Aerial crown-view tile of a tropical tree (Barro Colorado Island, Panama), acquired 20240813:
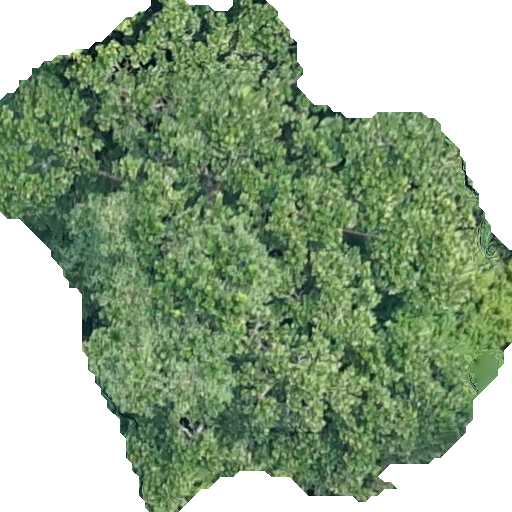
Species: Anacardium excelsum
GBIF accepted scientific name: Anacardium excelsum
Crown area: 275.939 m²